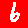
Digit: 6